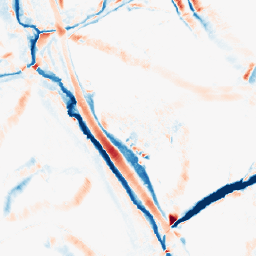
Category: morphological
Decomposition family: morphological_diamond
Decomposition parameters: operation: average
radius: 10
Upsampling method: nearest
Upsampling parameters: scale: 2
Upsampling scale: 2